Question: I am using TFS2010, through VS2013, and when I go to my master branch, 'Branching and Merging' > 'View Hierarchy'. It shows up some deleted branches. They were excluded by myself long ago, but I can't remove them from diagram.
Here are the hierarchy view:

I already tried to remove all the checkouts from all the collaborators through TFS Sidekicks, but without any luck. I tried to Google it, and also tried other questions here, <URL>, which I have replied but does not apply to the same problem...
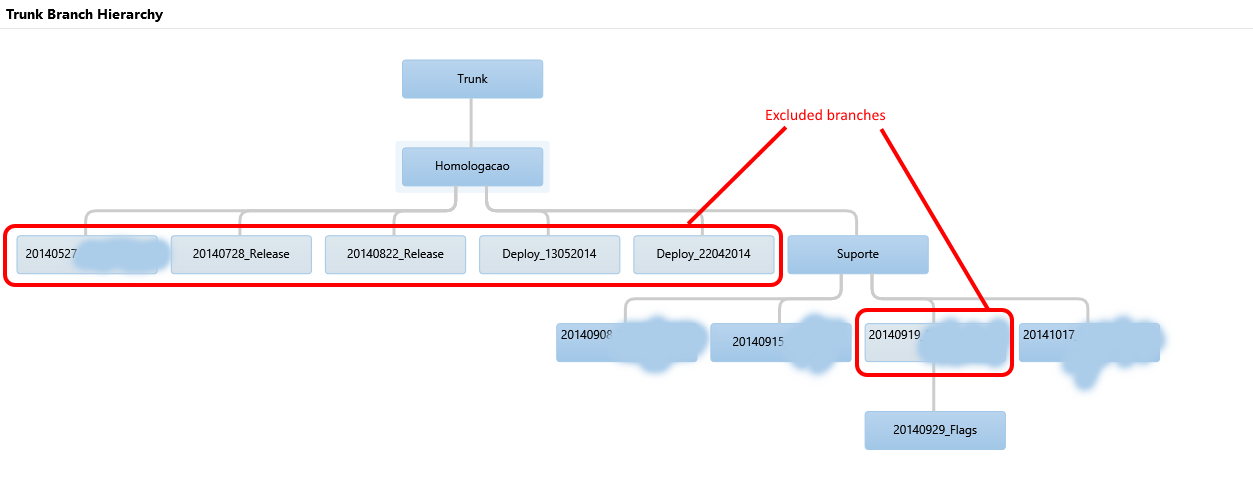
Answer: I am yet to find a proper solution to this problem, but I could find an work-around... That is, It simply won't show on the hierarchy after that.
'Source Control Explorer'
1. Click the Show Delete Branches icon
2. Find and Right-Click the deleted branch in the Tree
3. Select Branching and Merging > Convert to Folder
4. Done, the branch is no longer in the hierarchy
<URL>